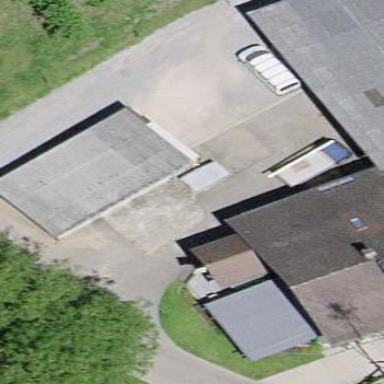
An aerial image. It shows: Shed building.